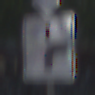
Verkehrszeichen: VerlaufVorfahrtsstrasse8
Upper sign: Vorfahrtsstrasse
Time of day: MorningAfternoon
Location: Outdoor (Urban)
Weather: Clear
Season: NotSpecified
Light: Natural